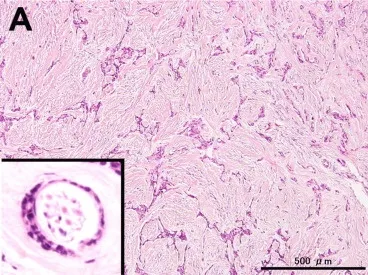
Histopathological findings. (A) The tumor comprises a minor area, typifying sclerosing odontogenic carcinoma, with cords of epithelium proliferating within the collagenous stroma.
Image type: pathology (h&e)